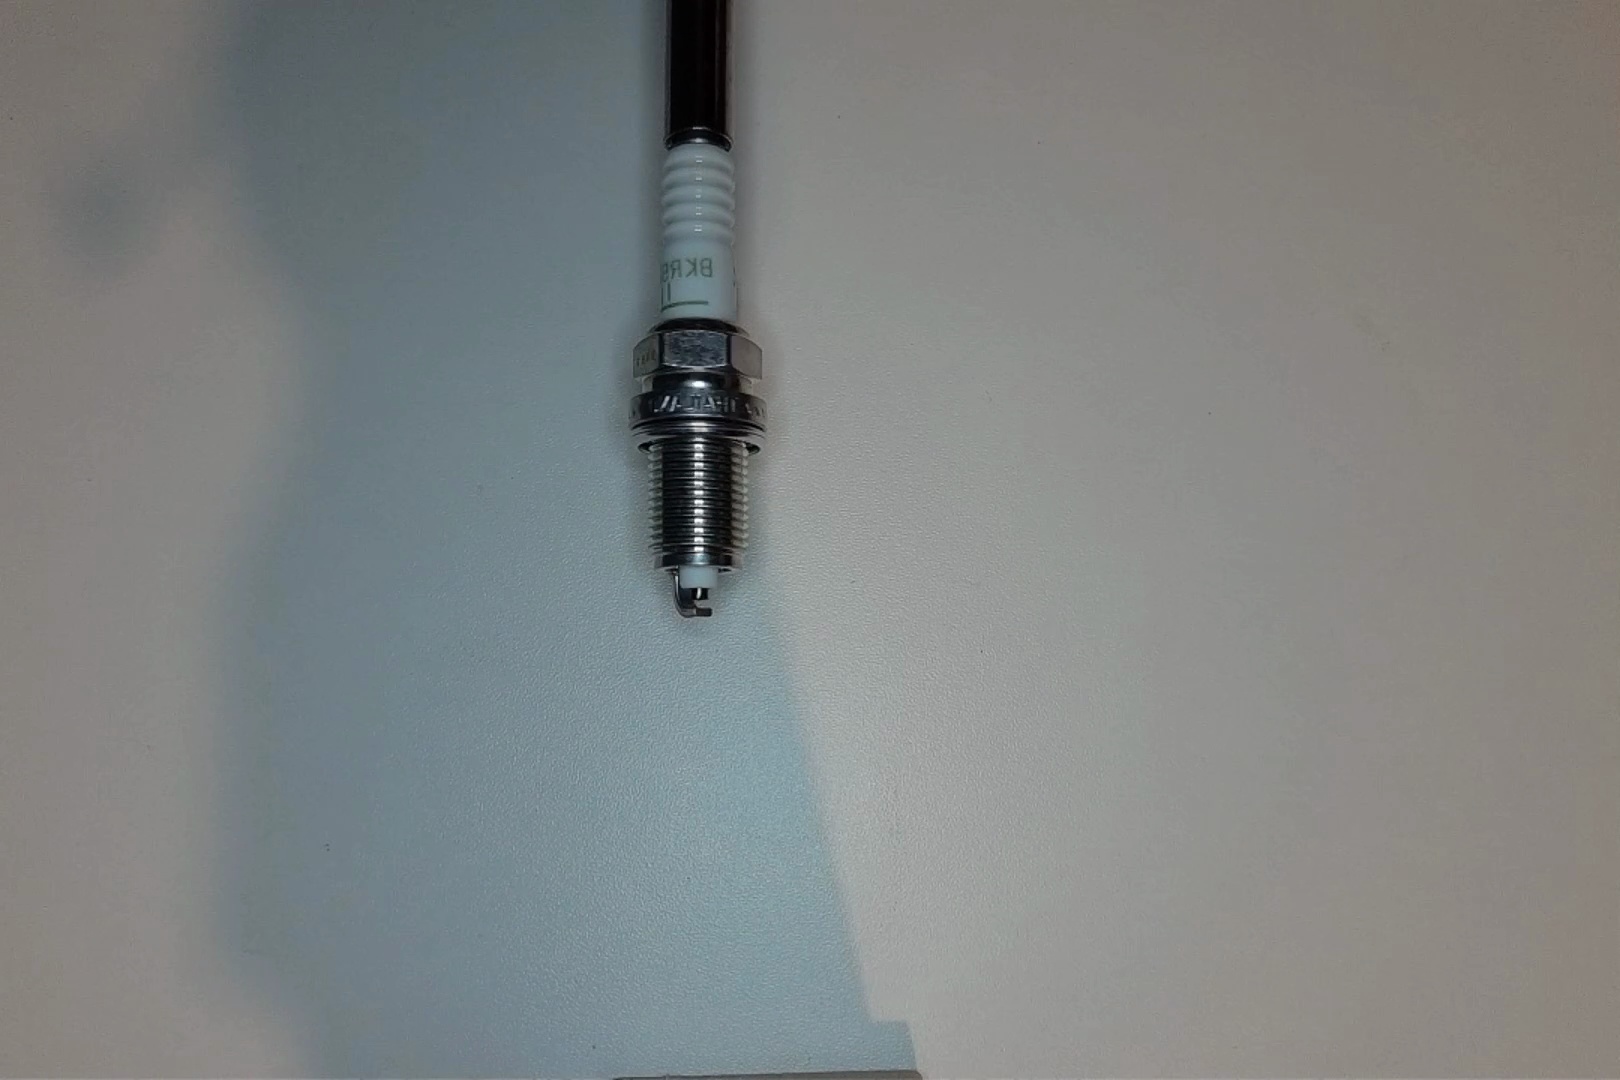
Label: no anomaly